Question: As stated in the title, I need to render one part of the teapot in each of the four viewports, and the four parts together are a complete teapot. I can now complete the effect in gluOrtho2D. But in gluPerspective, I cannot use gluLookAt to change the observation position.
This is my result Without gluLookAt:

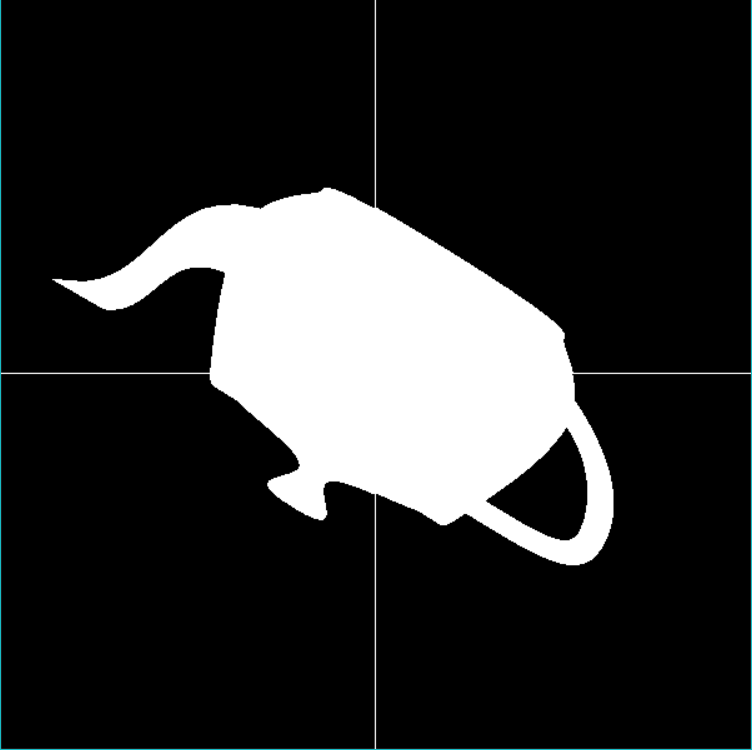
Answer: Did you by chance try to emplace the rendering in each viewport by trying to transform it there using modelview and projection matrices?
If so, here's a hint: Consider why the function 'glViewport' is called that way and not 'glWindow' (nonexistent). 'glViewport'